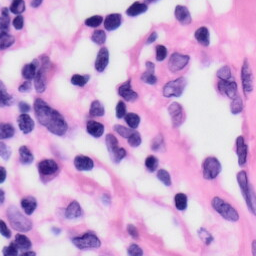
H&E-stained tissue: Skin